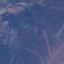
Land use / land cover: HerbaceousVegetation